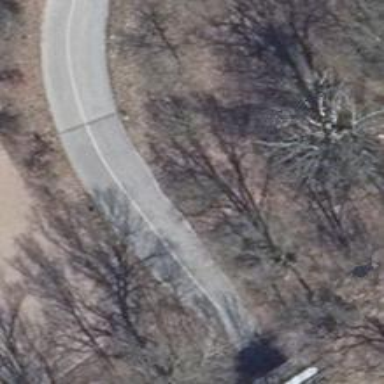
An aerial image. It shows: Tertiary road.